Question: I have a function for my webform which outputs each item within my cart using a for loop. However, my problem is to format this string so it includes tabs spaces, and a new line for each item in the cart. My code stands as this:
'''
public string Display()
{
CartClass CartList = CartClass.GetCart();
System.Text.StringBuilder sb = new StringBuilder();
for (int i = 0; i < CartList.CartList.Count(); i++)
{
Movies Movie = CartList.CartList[i];
sb.Append(String.Format(i + 1 + "." + " "
+ Movie.MovieName + " " + "PS" + Movie.MovieCost.ToString() + "
" ));
}
return sb.ToString();
}
'''
also to note that I output this string within a asp:listbox using this function
'''
private void DisplayCart()
{
lstCart.Items.Clear();
lstCart.Items.Add(cart.Display());
}
'''
and my out come is this

I'd like the format to resemble a list. For example
1. Up PS5
2. Madagascar PS5
3. Finding Nemo PS5
how can I solve this?
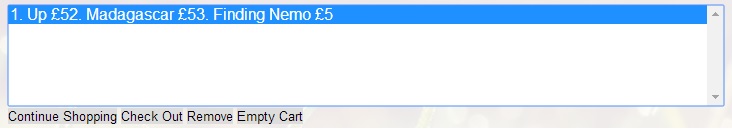
Answer: Assuming you want to segregate each movie from the cart list and add each movie as an item to the ListBox, you can use yield return from within the for loop to output an enumerable instead of a composite string and then you can enumerate the list to add each item to the ListBox.
You can do something like:
'''
public IEnumerable<string> Display()
{
CartClass CartList = CartClass.GetCart();
for (int i = 0; i < CartList.CartList.Count(); i++)
{
Movies Movie = CartList.CartList[i];
yield return String.Format(i + 1 + "." + " "
+ Movie.MovieName + " " + "PS" + Movie.MovieCost.ToString() + "
" );
}
}
'''
And then in the DisplayCart function:
'''
private void DisplayCart()
{
lstCart.Items.Clear();
foreach (var movie in cart.Display())
{
lstCart.Items.Add(movie);
}
}
'''